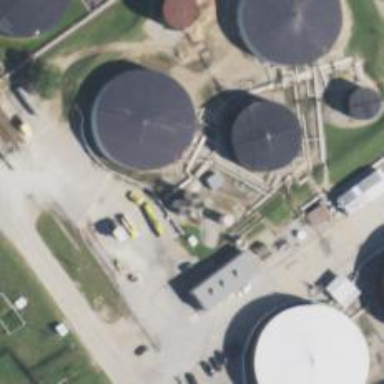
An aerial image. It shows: Storage tank with man-made structure.